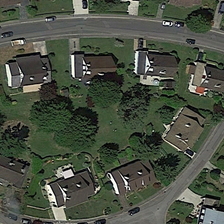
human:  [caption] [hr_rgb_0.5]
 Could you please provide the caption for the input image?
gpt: a large number of trees were planted around the residential area .

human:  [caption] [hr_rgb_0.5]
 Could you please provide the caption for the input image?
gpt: many cars are parked on the side of the road .

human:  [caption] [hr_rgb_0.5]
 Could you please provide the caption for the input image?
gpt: a large number of trees were planted around the residential area .

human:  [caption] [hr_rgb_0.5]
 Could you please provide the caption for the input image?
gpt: many cars are parked on the side of the road .

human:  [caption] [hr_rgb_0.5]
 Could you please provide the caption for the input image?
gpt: a large number of trees were planted around the residential area .